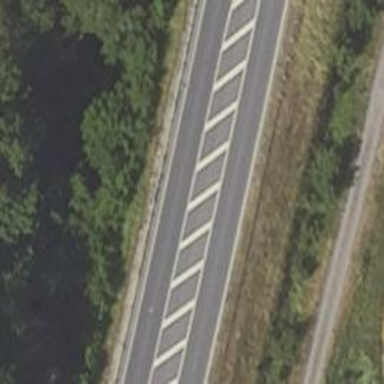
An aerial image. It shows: Asphalt motorway categorized as trunk road.